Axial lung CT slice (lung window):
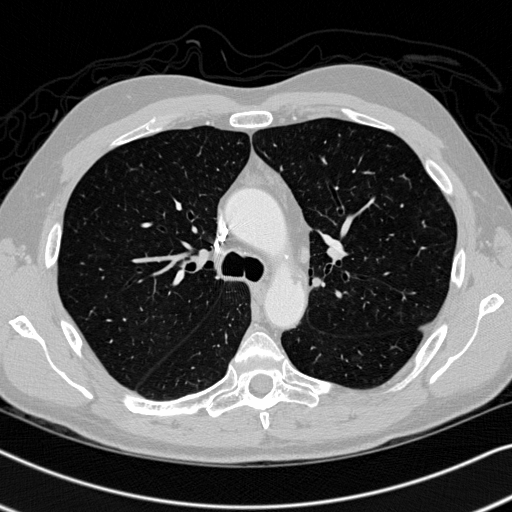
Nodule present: yes
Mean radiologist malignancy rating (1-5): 2.5